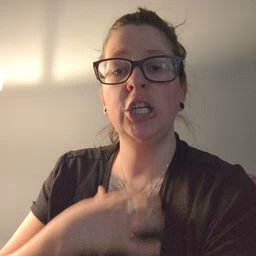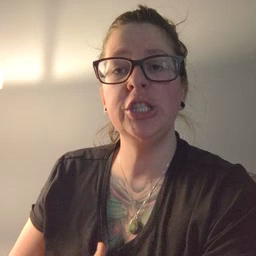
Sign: hungry